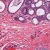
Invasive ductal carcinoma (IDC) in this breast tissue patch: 0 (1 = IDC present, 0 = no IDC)